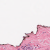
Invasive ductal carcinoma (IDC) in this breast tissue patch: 0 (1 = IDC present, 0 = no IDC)